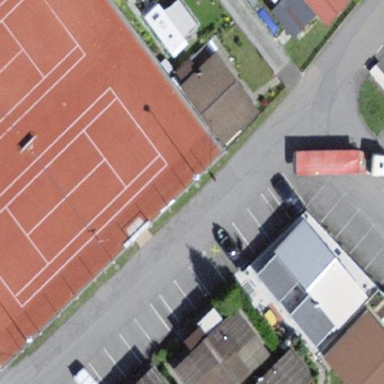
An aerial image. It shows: Tennis court on pitch.